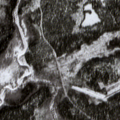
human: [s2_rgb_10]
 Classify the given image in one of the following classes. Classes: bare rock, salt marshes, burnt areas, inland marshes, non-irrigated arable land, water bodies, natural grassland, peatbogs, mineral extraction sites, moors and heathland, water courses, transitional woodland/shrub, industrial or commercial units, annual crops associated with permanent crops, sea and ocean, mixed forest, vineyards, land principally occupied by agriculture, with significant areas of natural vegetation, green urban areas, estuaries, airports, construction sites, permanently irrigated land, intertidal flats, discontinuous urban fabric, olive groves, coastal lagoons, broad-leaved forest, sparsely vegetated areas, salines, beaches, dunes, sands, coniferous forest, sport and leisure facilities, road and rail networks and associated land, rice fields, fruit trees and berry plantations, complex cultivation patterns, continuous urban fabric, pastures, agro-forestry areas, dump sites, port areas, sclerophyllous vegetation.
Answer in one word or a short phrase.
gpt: coniferous forest, mixed forest